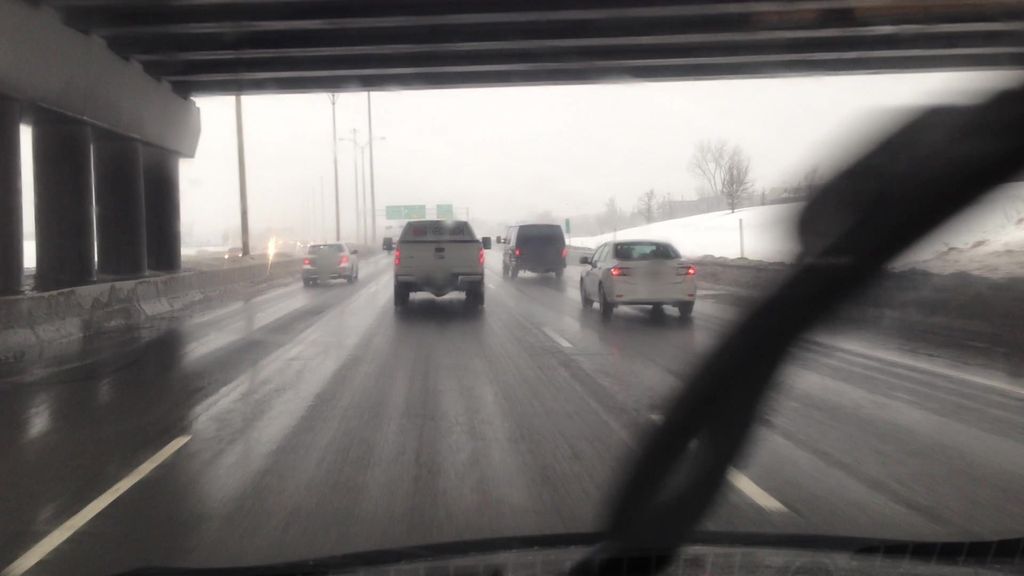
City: montreal